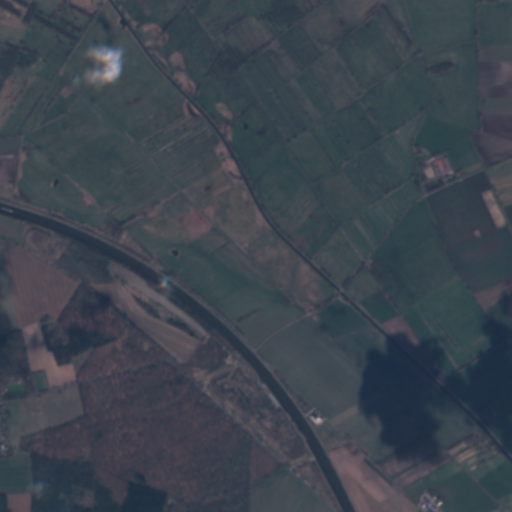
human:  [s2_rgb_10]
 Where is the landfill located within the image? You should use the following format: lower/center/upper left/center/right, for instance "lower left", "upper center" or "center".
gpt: The landfill is located in the lower right of the image.
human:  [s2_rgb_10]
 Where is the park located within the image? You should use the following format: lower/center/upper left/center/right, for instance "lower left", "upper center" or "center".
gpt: The park is located in the lower left of the image.
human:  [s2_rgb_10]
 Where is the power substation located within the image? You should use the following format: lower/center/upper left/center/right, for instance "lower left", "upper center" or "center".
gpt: The power substation is located in the lower center of the image.
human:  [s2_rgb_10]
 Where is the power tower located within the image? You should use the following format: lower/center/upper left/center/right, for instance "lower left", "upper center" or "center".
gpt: The power tower is located in the lower right of the image.
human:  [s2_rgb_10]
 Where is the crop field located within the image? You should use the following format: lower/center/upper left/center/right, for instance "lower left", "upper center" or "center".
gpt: There is no crop field in the image.